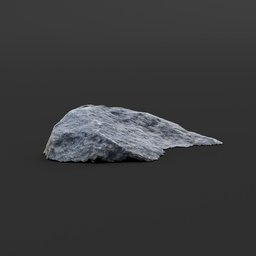
Label: nature